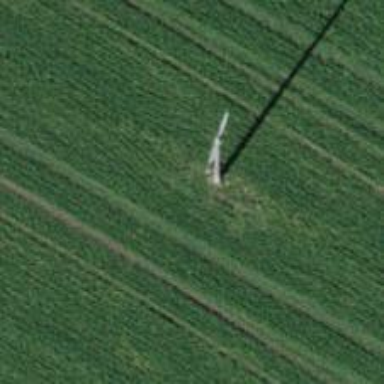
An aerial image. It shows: Concrete power pole.